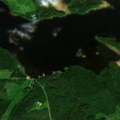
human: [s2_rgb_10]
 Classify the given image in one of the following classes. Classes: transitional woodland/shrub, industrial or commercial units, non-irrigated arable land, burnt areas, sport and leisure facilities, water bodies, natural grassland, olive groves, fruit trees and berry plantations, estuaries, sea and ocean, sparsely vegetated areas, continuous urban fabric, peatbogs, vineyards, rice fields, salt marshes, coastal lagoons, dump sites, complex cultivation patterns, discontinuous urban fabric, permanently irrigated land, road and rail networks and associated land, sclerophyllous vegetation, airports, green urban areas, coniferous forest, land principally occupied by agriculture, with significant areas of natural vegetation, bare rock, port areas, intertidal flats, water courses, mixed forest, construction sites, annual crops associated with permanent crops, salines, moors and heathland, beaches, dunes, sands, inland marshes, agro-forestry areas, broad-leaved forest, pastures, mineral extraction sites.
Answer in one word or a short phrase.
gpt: mixed forest, water bodies